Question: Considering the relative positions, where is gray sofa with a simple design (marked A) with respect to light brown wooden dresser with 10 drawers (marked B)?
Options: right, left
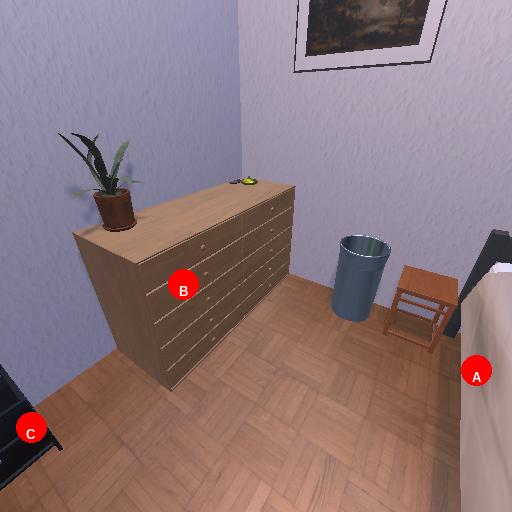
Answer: right